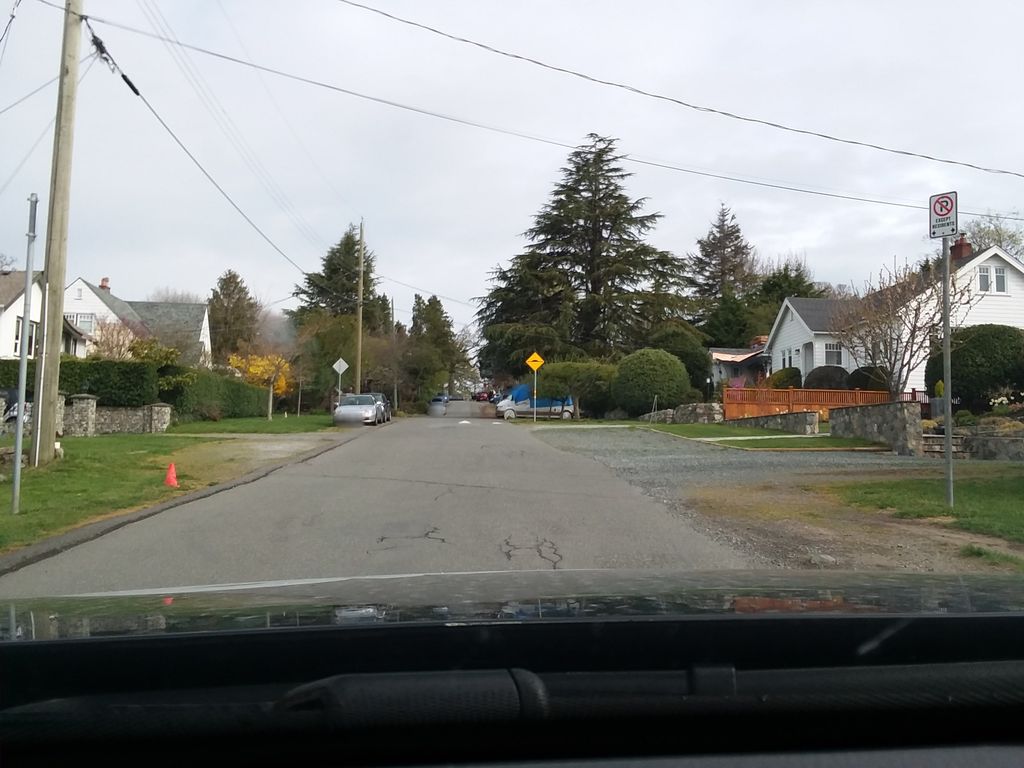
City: victoria